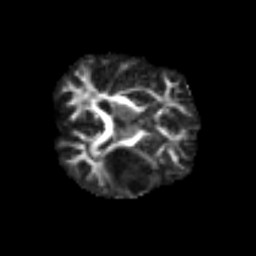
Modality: FA
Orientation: axial
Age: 61
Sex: male
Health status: ill
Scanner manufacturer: siemens
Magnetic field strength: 3 T
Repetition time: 8.7 s
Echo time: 0.11 s